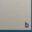
Piece: xx